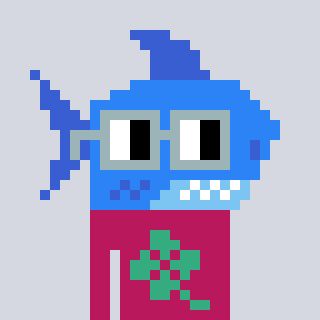
a pixel art character with square dark gray glasses, a shark-shaped head and a darkpink-colored body on a cool background